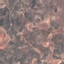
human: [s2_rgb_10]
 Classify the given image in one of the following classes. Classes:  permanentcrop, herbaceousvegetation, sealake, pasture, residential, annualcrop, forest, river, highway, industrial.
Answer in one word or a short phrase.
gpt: HerbaceousVegetation